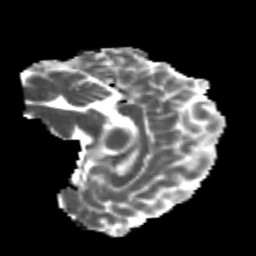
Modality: MD
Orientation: sagittal
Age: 25
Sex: male
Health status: healthy
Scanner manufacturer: philips
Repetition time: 7.386 s
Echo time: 0.08599 s